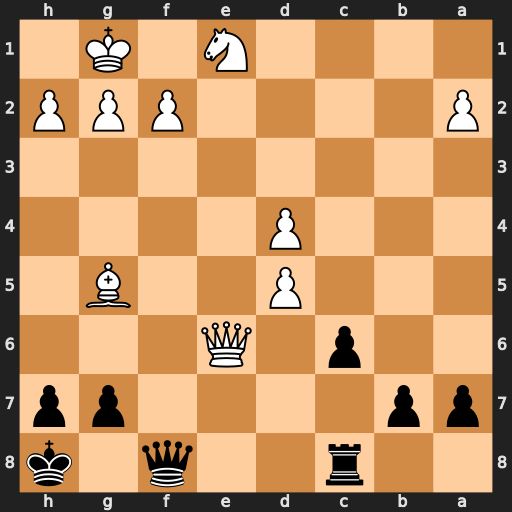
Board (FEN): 2r2q1k/pp4pp/2p1Q3/3P2B1/3P4/8/P4PPP/4N1K1
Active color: b
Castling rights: -
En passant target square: -
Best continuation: Re8 Nd3 Rxe6